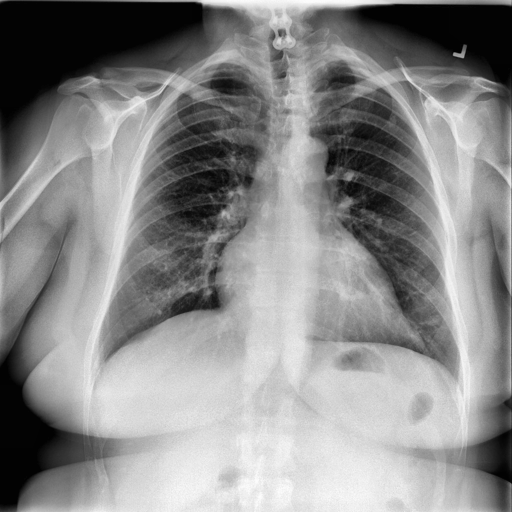
Finding: NORMAL